Field crop: maize
Growth stage: 2
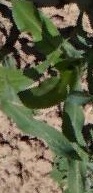
Species: maize